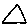
Label: triangle